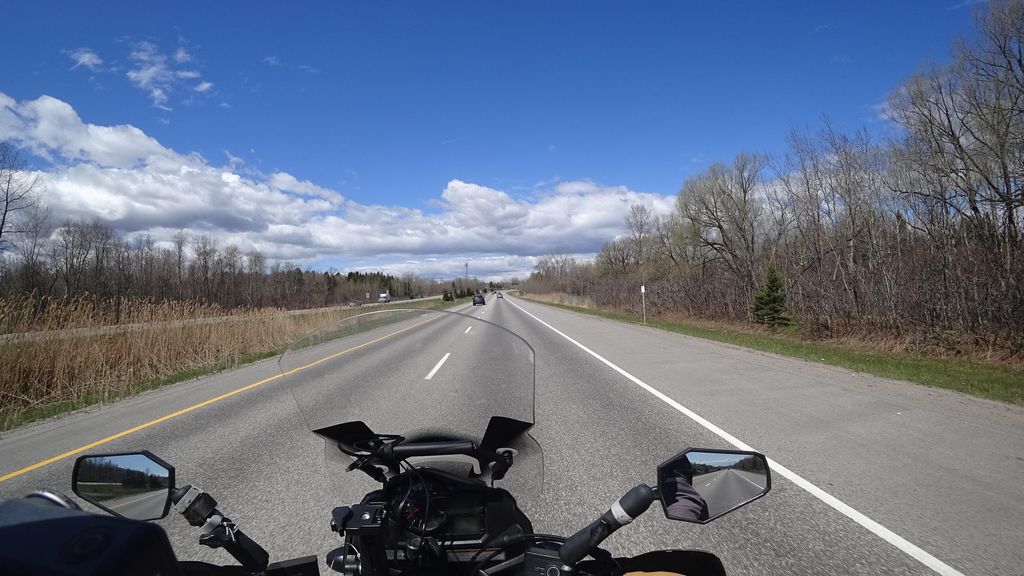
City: quebec_city